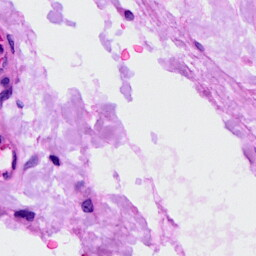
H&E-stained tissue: Ovarian